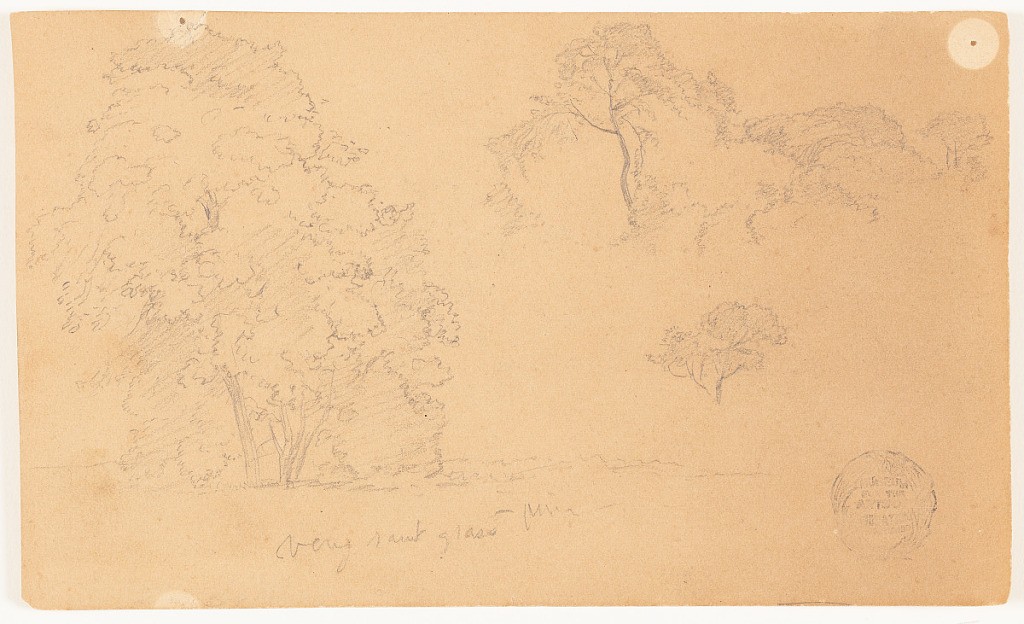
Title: Botanical Studies of Trees, Ecuador
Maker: Frederic Edwin Church, American, 1826–1900
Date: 1857
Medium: Graphite on white wove paper
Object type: Drawing
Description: Botanical study showing a view of tall deciduous trees with details. The full tree dominates the composition at left, while two details of treetops are visible at right.